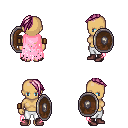
a pixel art fantasy rpg character, female body template, human, tanned skin, pink tattered cape, white pants, pink long mohawk hairstyle, leather bracers, maroon shoes, shield, four views (front, back, left, right), 2x2 character sprite sheet, small pixel art, hard edges, no anti-aliasing